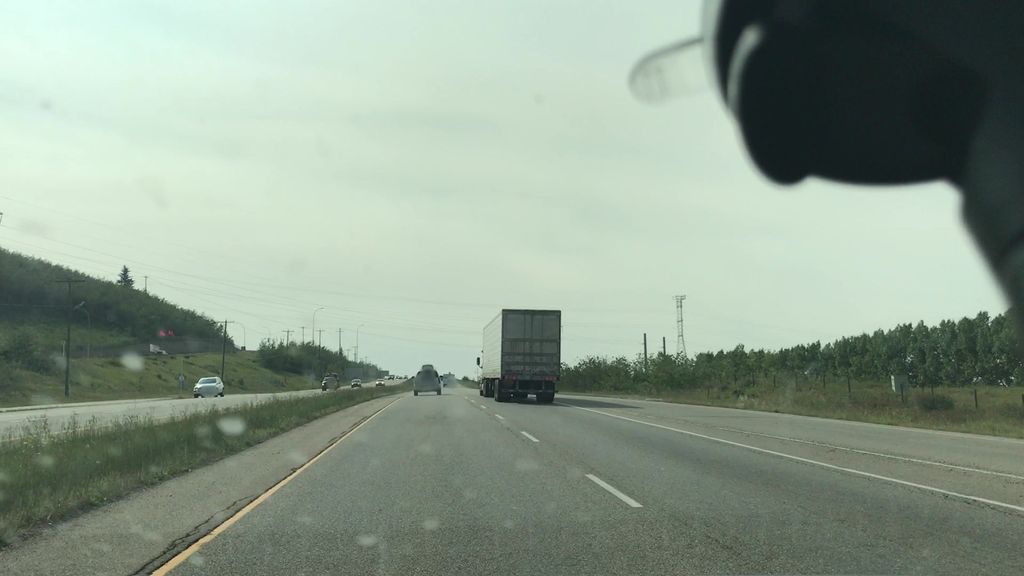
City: calgary